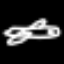
Label: airplane